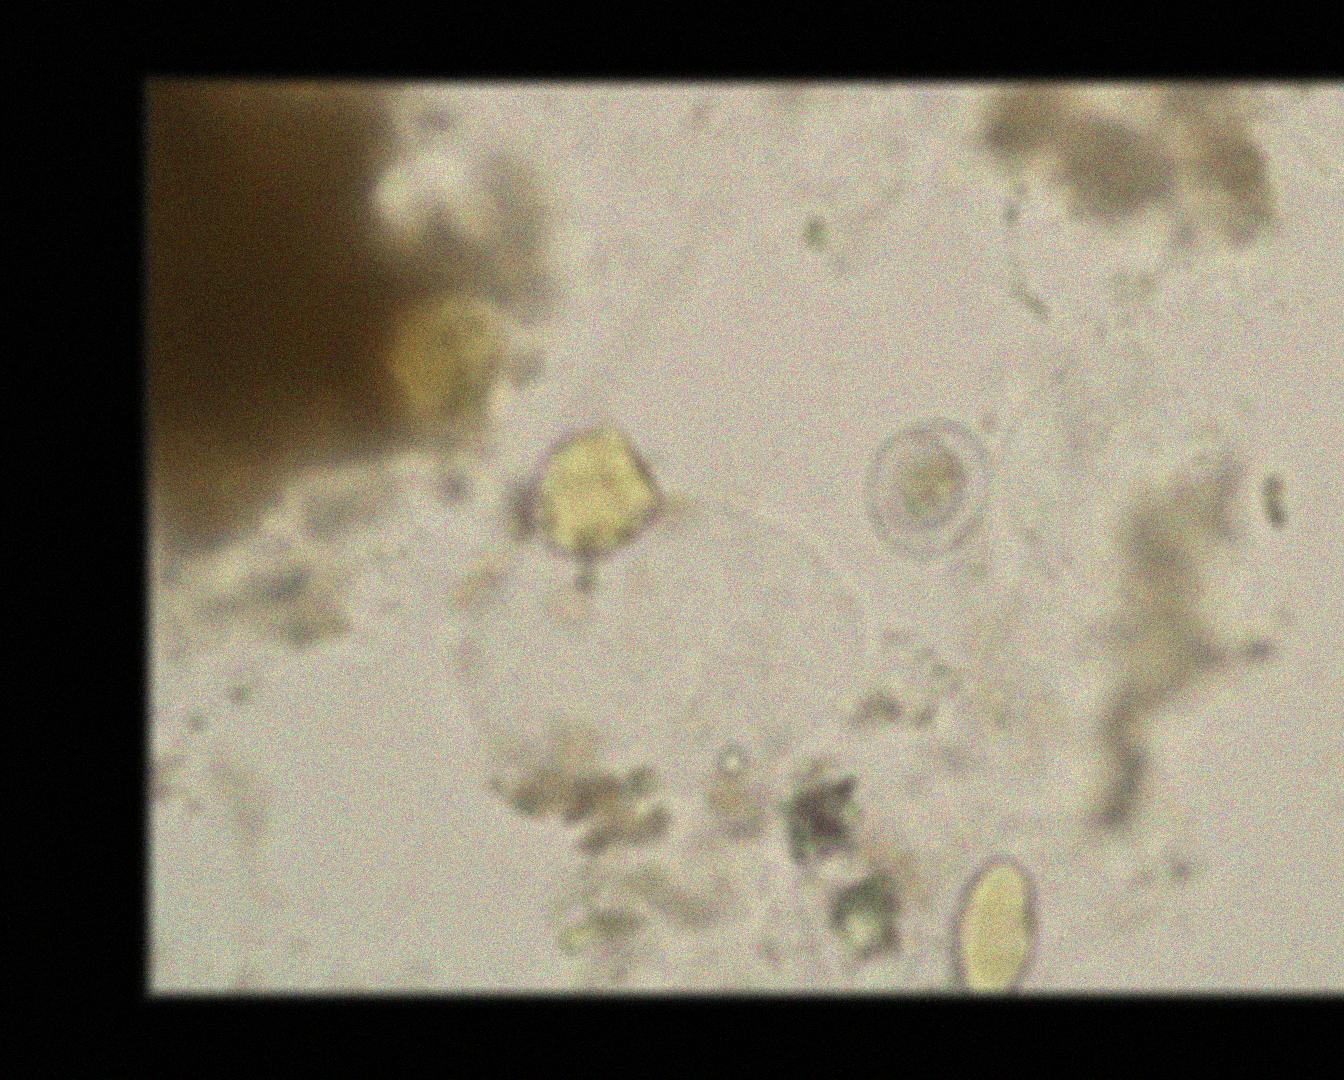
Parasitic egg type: Hymenolepis nana